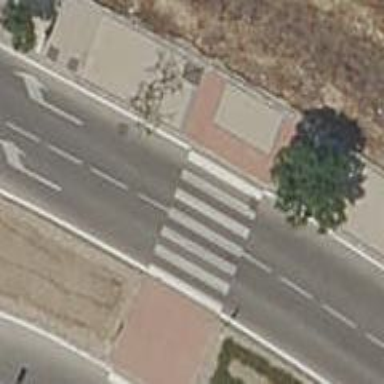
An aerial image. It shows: Zebra crossing on the road.